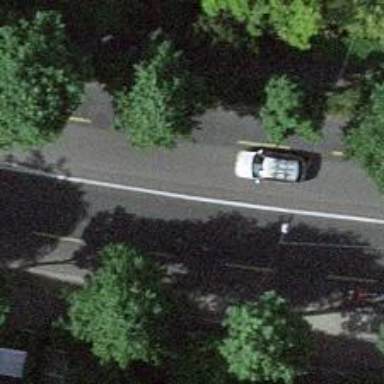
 featuring cycle lane marked as advisory. Both sides of the road have sidewalks."